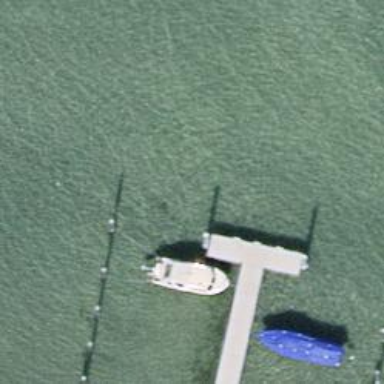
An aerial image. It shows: Pier with mooring facilities.